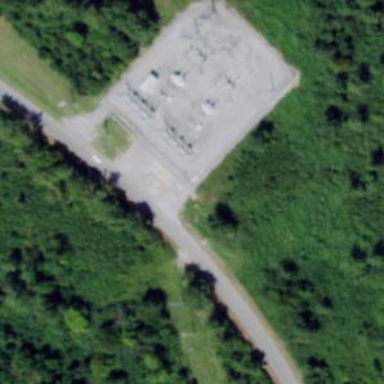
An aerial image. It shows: Outdoor power substation. The substation is at the transmission level. It is surrounded by fence.